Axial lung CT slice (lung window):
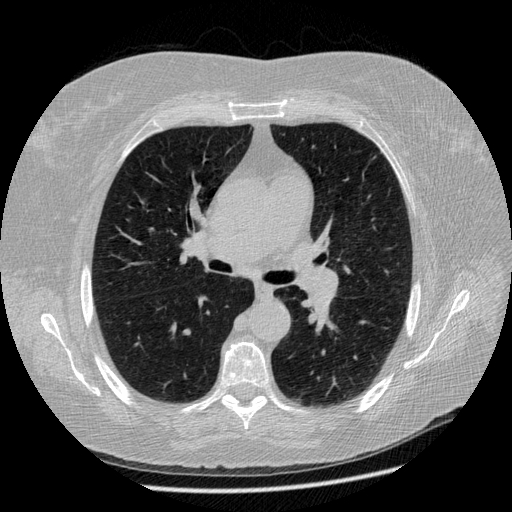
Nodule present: no